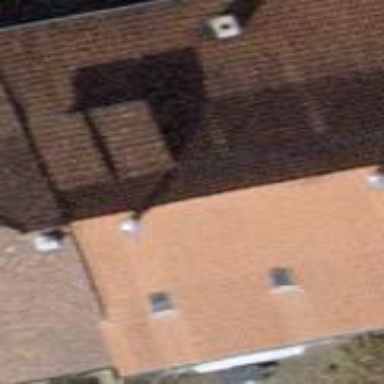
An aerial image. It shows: Gabled-roof house with tile roofing.